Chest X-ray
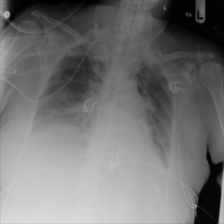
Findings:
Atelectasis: positive
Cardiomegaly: negative
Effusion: negative
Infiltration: negative
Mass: negative
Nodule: negative
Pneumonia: negative
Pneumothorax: negative
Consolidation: positive
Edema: negative
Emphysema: negative
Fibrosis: negative
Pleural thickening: negative
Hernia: negative